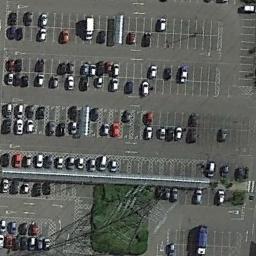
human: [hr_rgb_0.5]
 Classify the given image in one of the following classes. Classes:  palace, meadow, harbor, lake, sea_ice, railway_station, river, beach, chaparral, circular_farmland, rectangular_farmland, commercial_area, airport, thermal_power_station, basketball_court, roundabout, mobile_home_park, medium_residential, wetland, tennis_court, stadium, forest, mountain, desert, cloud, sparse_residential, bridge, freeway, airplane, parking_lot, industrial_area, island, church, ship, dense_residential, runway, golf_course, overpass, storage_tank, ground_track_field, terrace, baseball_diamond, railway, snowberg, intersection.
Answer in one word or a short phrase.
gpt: parking_lot